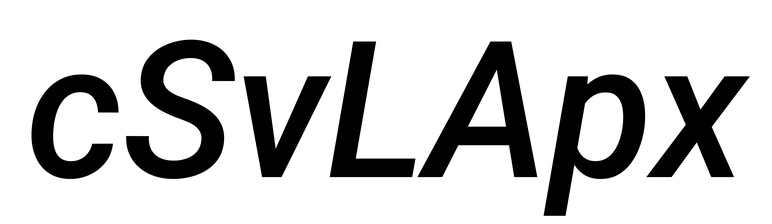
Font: Roboto-Italic_Medium_Italic